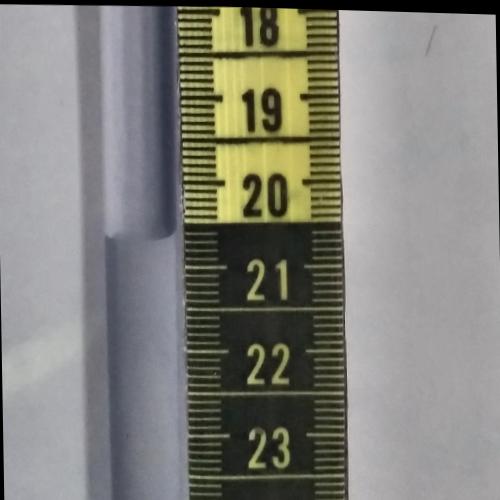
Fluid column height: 20.6 cm